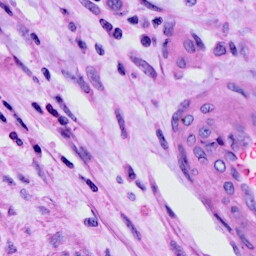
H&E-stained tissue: Cervix